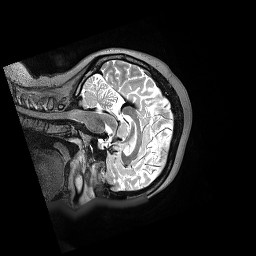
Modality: T2w
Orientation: sagittal
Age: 38
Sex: female